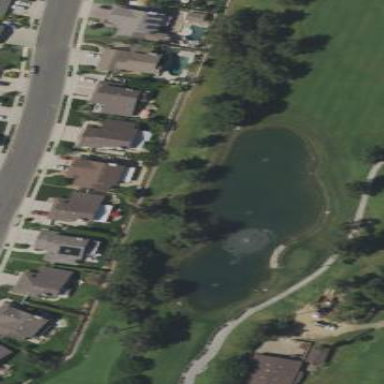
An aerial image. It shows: Water hazard on golf course.